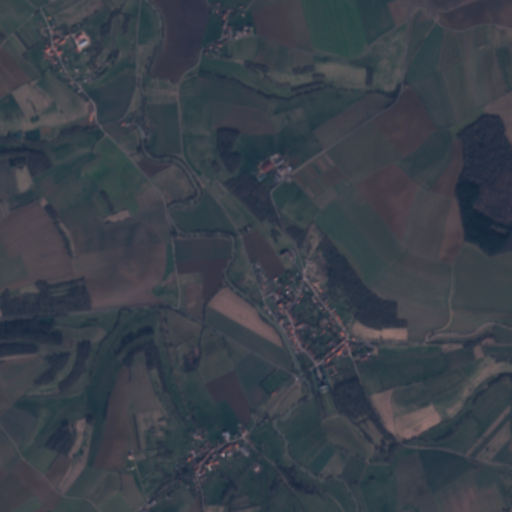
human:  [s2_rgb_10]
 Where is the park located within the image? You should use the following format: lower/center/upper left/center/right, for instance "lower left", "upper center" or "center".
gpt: The park is located in the lower right of the image.
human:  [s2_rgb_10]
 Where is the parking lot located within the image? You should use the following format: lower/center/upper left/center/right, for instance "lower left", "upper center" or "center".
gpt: The parking lot is located in the center of the image.
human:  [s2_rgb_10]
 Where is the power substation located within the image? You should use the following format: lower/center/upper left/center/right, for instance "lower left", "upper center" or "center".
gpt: The power substation is located in the lower center of the image.
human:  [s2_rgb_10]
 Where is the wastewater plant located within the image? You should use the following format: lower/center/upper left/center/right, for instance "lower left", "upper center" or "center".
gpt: The wastewater plant is located in the center of the image.
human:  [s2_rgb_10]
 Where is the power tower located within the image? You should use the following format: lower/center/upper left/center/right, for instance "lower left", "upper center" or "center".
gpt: There is no power tower in the image.